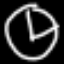
Label: clock